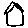
Label: house